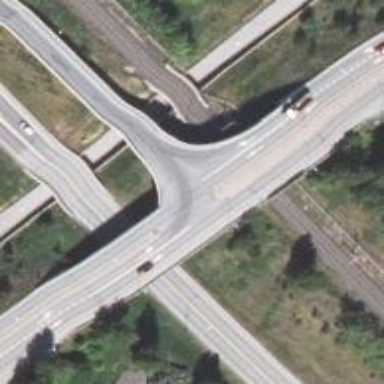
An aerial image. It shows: Trunk_link highway on bridge.